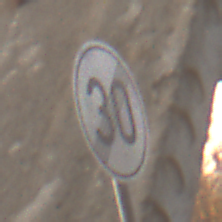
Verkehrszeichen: EndeGeschwindigkeit30
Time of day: SunriseSunset
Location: Roofed (Suburban)
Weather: Clear
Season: NotSpecified
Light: Natural